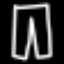
Label: pants